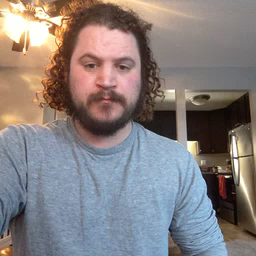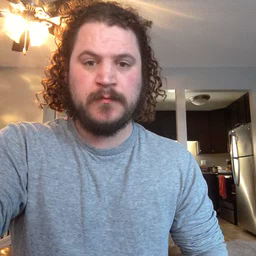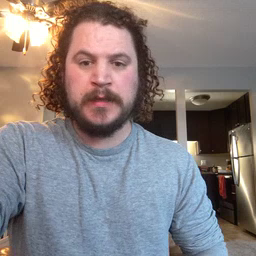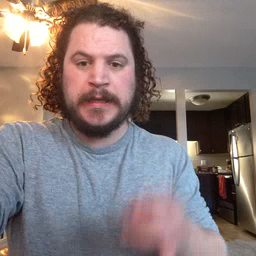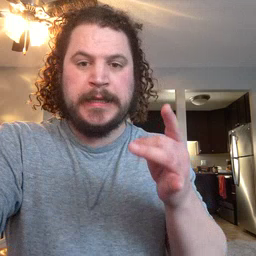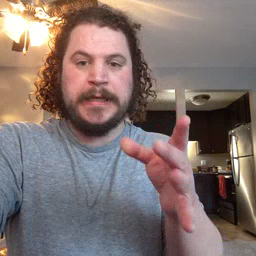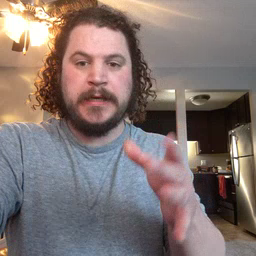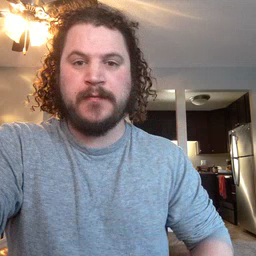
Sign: hate